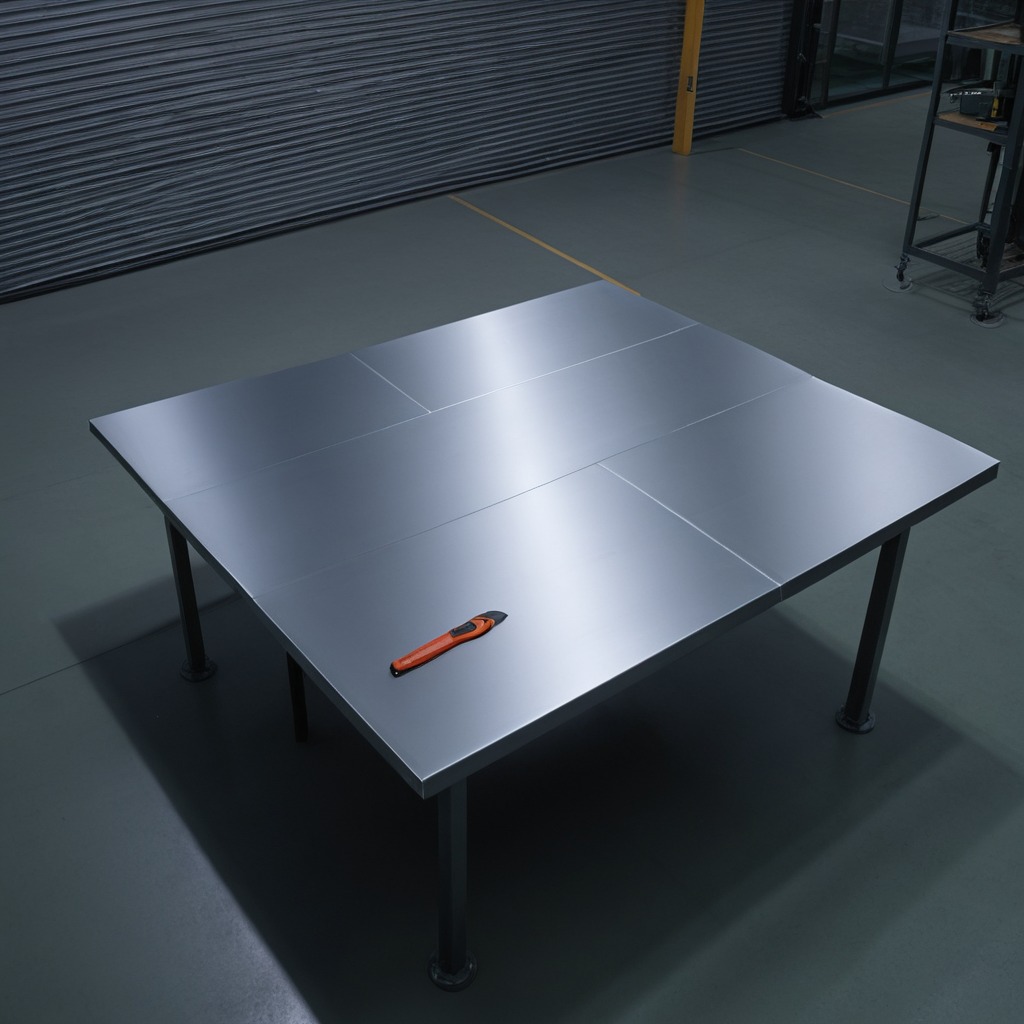
A utility knife is lying on a clean empty table in a basement in the evening.